Field crop: tomato
Growth stage: 1
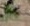
Species: solanum